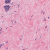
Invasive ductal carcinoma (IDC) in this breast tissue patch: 0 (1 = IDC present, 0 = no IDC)